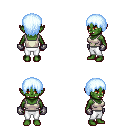
a pixel art fantasy rpg character, female body template, orc, green skin, white pirate shirt, white pants, white cyan plain hairstyle, metal gloves, four views (front, back, left, right), 2x2 character sprite sheet, small pixel art, hard edges, no anti-aliasing